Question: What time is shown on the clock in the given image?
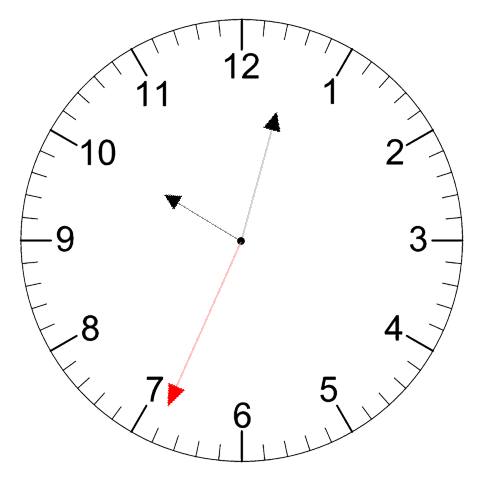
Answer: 10:02:34